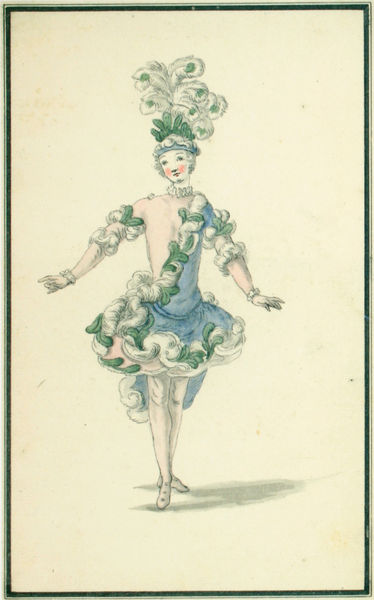
Titel: Kostümentwurf für das Ballett "Rinaldo und Armide" von Jean-Joseph Rodolphe
Künstler: Louis-René Boquet
Standort: St. Petersburg
Institution: Staatliches Museum Theater und Musik
Schlagwörter: blau, feder, schatten, weiß, grün, frau, kleid, schmuck, skizze, zeichnung, tanz, arme, federn, mensch, rahmen, spitze, gesten, hände, portrait, porträt, kostüm, pose, blatt, girlande, theater, tänzerin, rosa, wangen, papier, ballett, leere, druck, tänzer, kopfhaltung, straußenfedern, ferden